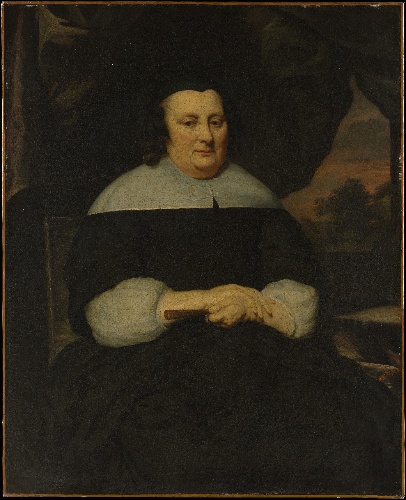
Title: Portrait of a Woman
Artist: Nicolaes Maes
Artist bio: Dutch, Dordrecht 1634–1693 Amsterdam
Date: ca. 1665–70
Object type: Painting
Classification: Paintings
Medium: Oil on canvas
Dimensions: 44 x 35 1/4 in. (111.8 x 89.5 cm)
Department: European Paintings
Credit line: Rogers Fund, 1906
Accession year: 1906
Repository: Metropolitan Museum of Art, New York, NY
Tags: Portraits|Women